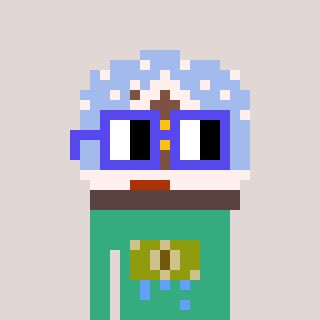
a pixel art character with square blue glasses, a snow globe-shaped head and a teal-colored body on a warm background